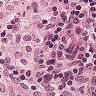
Metastatic tissue present: no